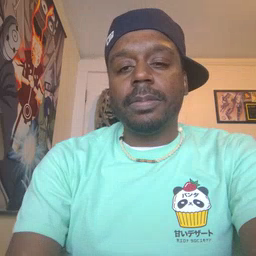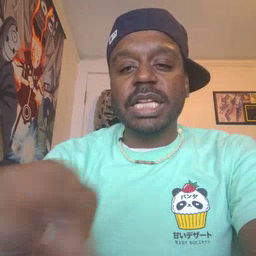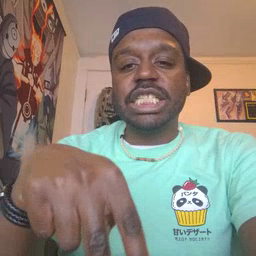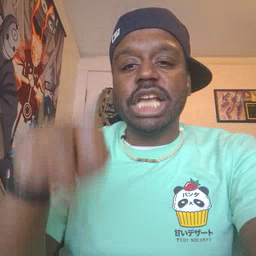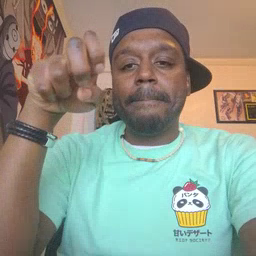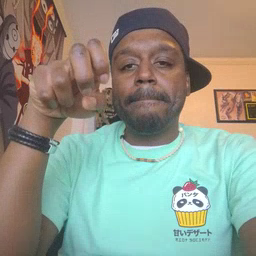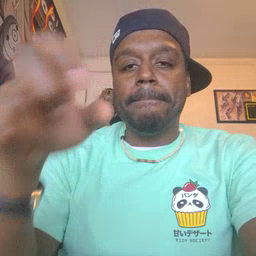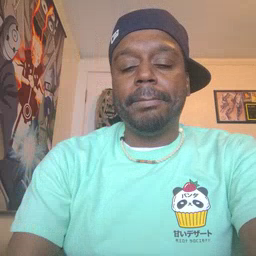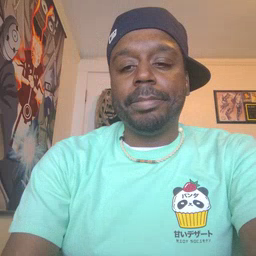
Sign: jump